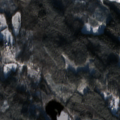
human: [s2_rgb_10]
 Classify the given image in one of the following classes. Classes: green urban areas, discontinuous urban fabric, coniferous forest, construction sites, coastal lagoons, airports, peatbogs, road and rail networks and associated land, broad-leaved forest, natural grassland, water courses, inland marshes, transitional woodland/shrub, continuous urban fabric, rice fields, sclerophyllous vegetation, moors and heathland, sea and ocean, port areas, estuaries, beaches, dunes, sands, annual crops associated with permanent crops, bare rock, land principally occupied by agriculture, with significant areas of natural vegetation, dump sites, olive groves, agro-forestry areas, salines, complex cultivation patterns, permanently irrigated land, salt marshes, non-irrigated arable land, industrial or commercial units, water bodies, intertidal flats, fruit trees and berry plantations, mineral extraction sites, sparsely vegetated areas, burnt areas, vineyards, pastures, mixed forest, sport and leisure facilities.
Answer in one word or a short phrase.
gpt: coniferous forest, mixed forest, transitional woodland/shrub